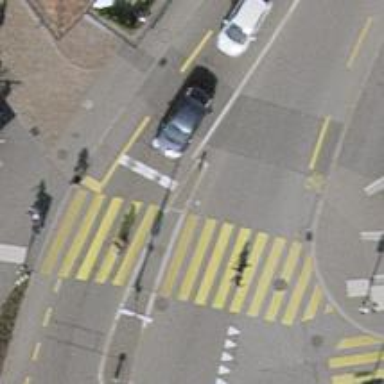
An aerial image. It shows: Road crossing with traffic signals and pedestrian island.